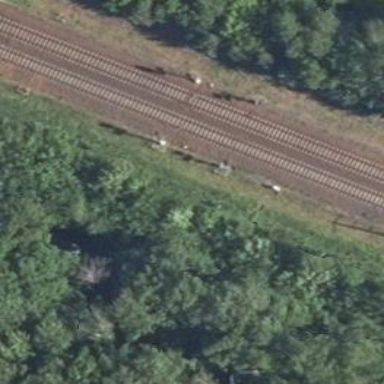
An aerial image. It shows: Railway signal.